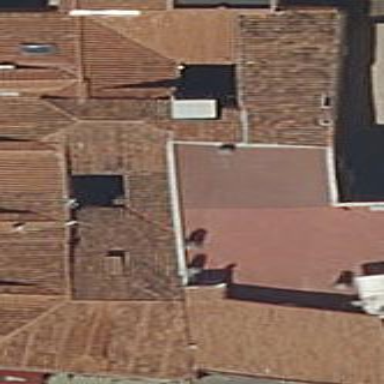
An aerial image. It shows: Building with brown roof and red exterior.